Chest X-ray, PA view. Patient: 59 years old, sex M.
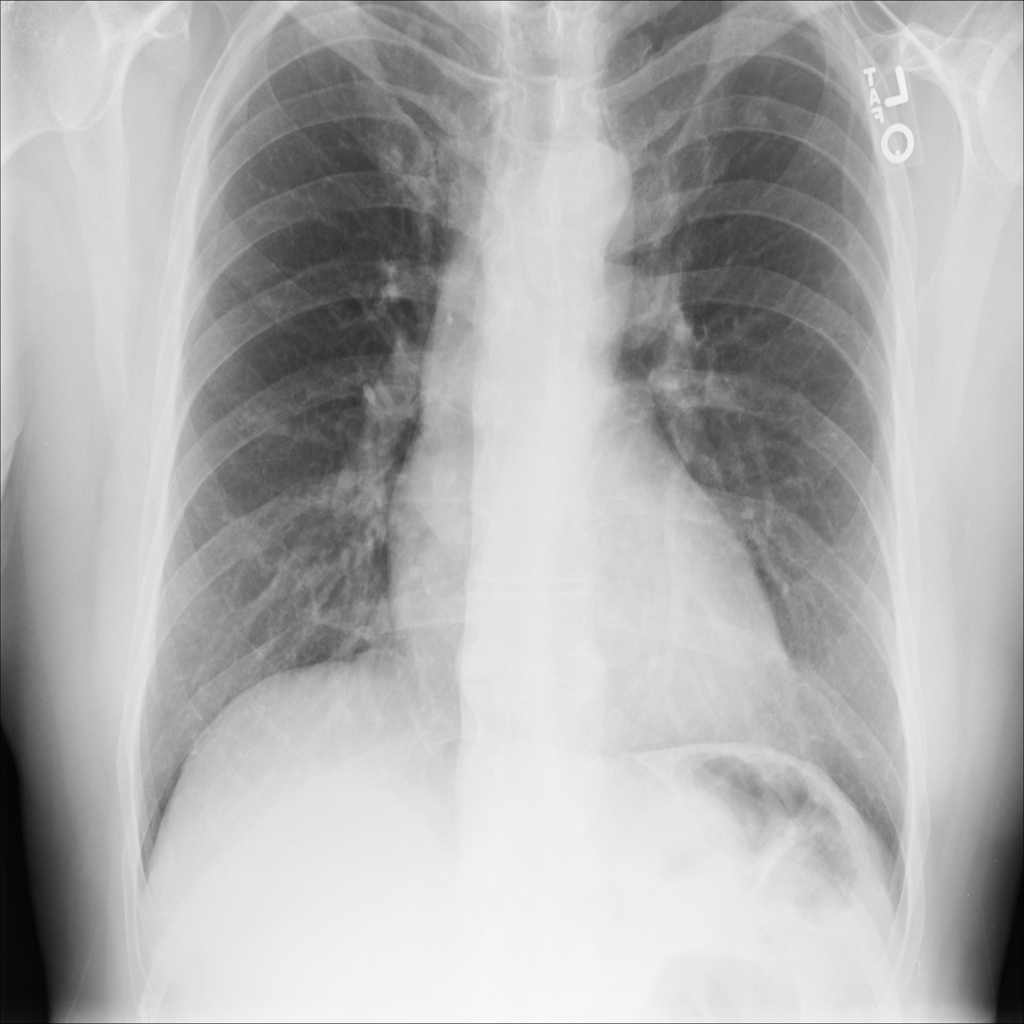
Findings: No Finding